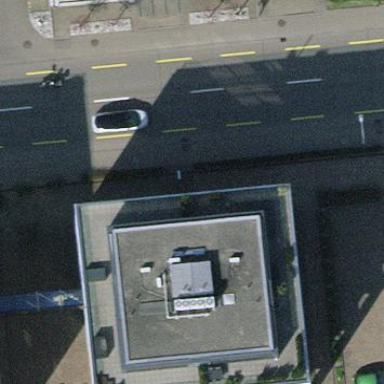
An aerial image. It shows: Commercial building.